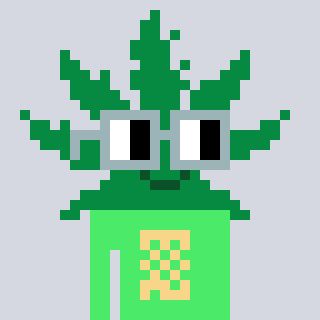
a pixel art character with square dark gray glasses, a weed-shaped head and a teal-colored body on a cool background